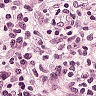
Metastatic tissue present: yes